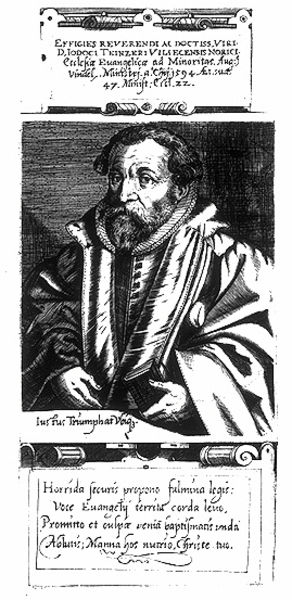
Titel: Bildnis des Jodocus Teinzer?
Künstler: Dominicus Custos
Institution: (Seriendruck)
Schlagwörter: hand, mann, schatten, umhang, weiß, sitzen, finger, frisur, geste, grau, haar, licht, mund, nase, ohr, profil, schwarz, stirn, zeichnung, blick, bart, hemd, jacke, augen, falten, gesicht, kragen, mensch, pelz, vollbart, ärmel, bildnis, halskrause, herr, hände, portrait, porträt, gewand, haare, halbfigur, mantel, reich, brustbild, renaissance, holzschnitt, schrift, grafik, graphik, tafel, inschrift, brauen, glanz, faltenwurf, knöpfe, name, buch, spanisch, druck, schwarzweiss, schraffur, stich, titel, seite, text, holzdruck, stirnfalten, manschetten, krause, fürst, rolle, voluten, verwischt, wams, aristokrat, schwart, schriftrolle, gelehrter, emblem, kupferstich, latein, lateinisch, schrifttafel, humanist, humanismus, katusche, nobel, wissen, druc, mann bart, äreml, justus, namne, isustus, 47